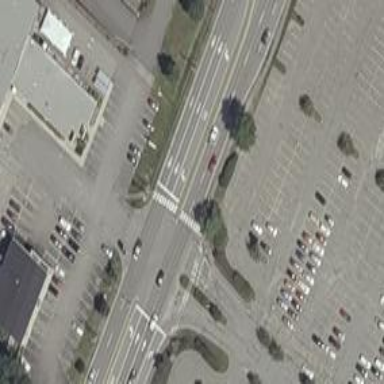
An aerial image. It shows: Secondary road with asphalt surface.